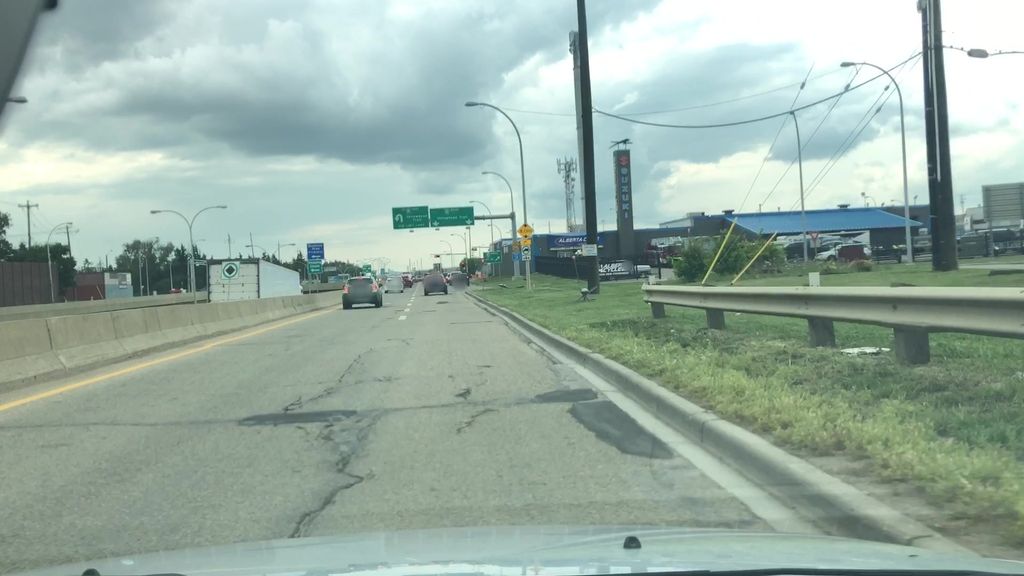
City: edmonton